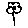
Label: flower